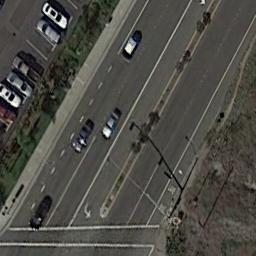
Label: freeway